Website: home-depot
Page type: newsletter-management
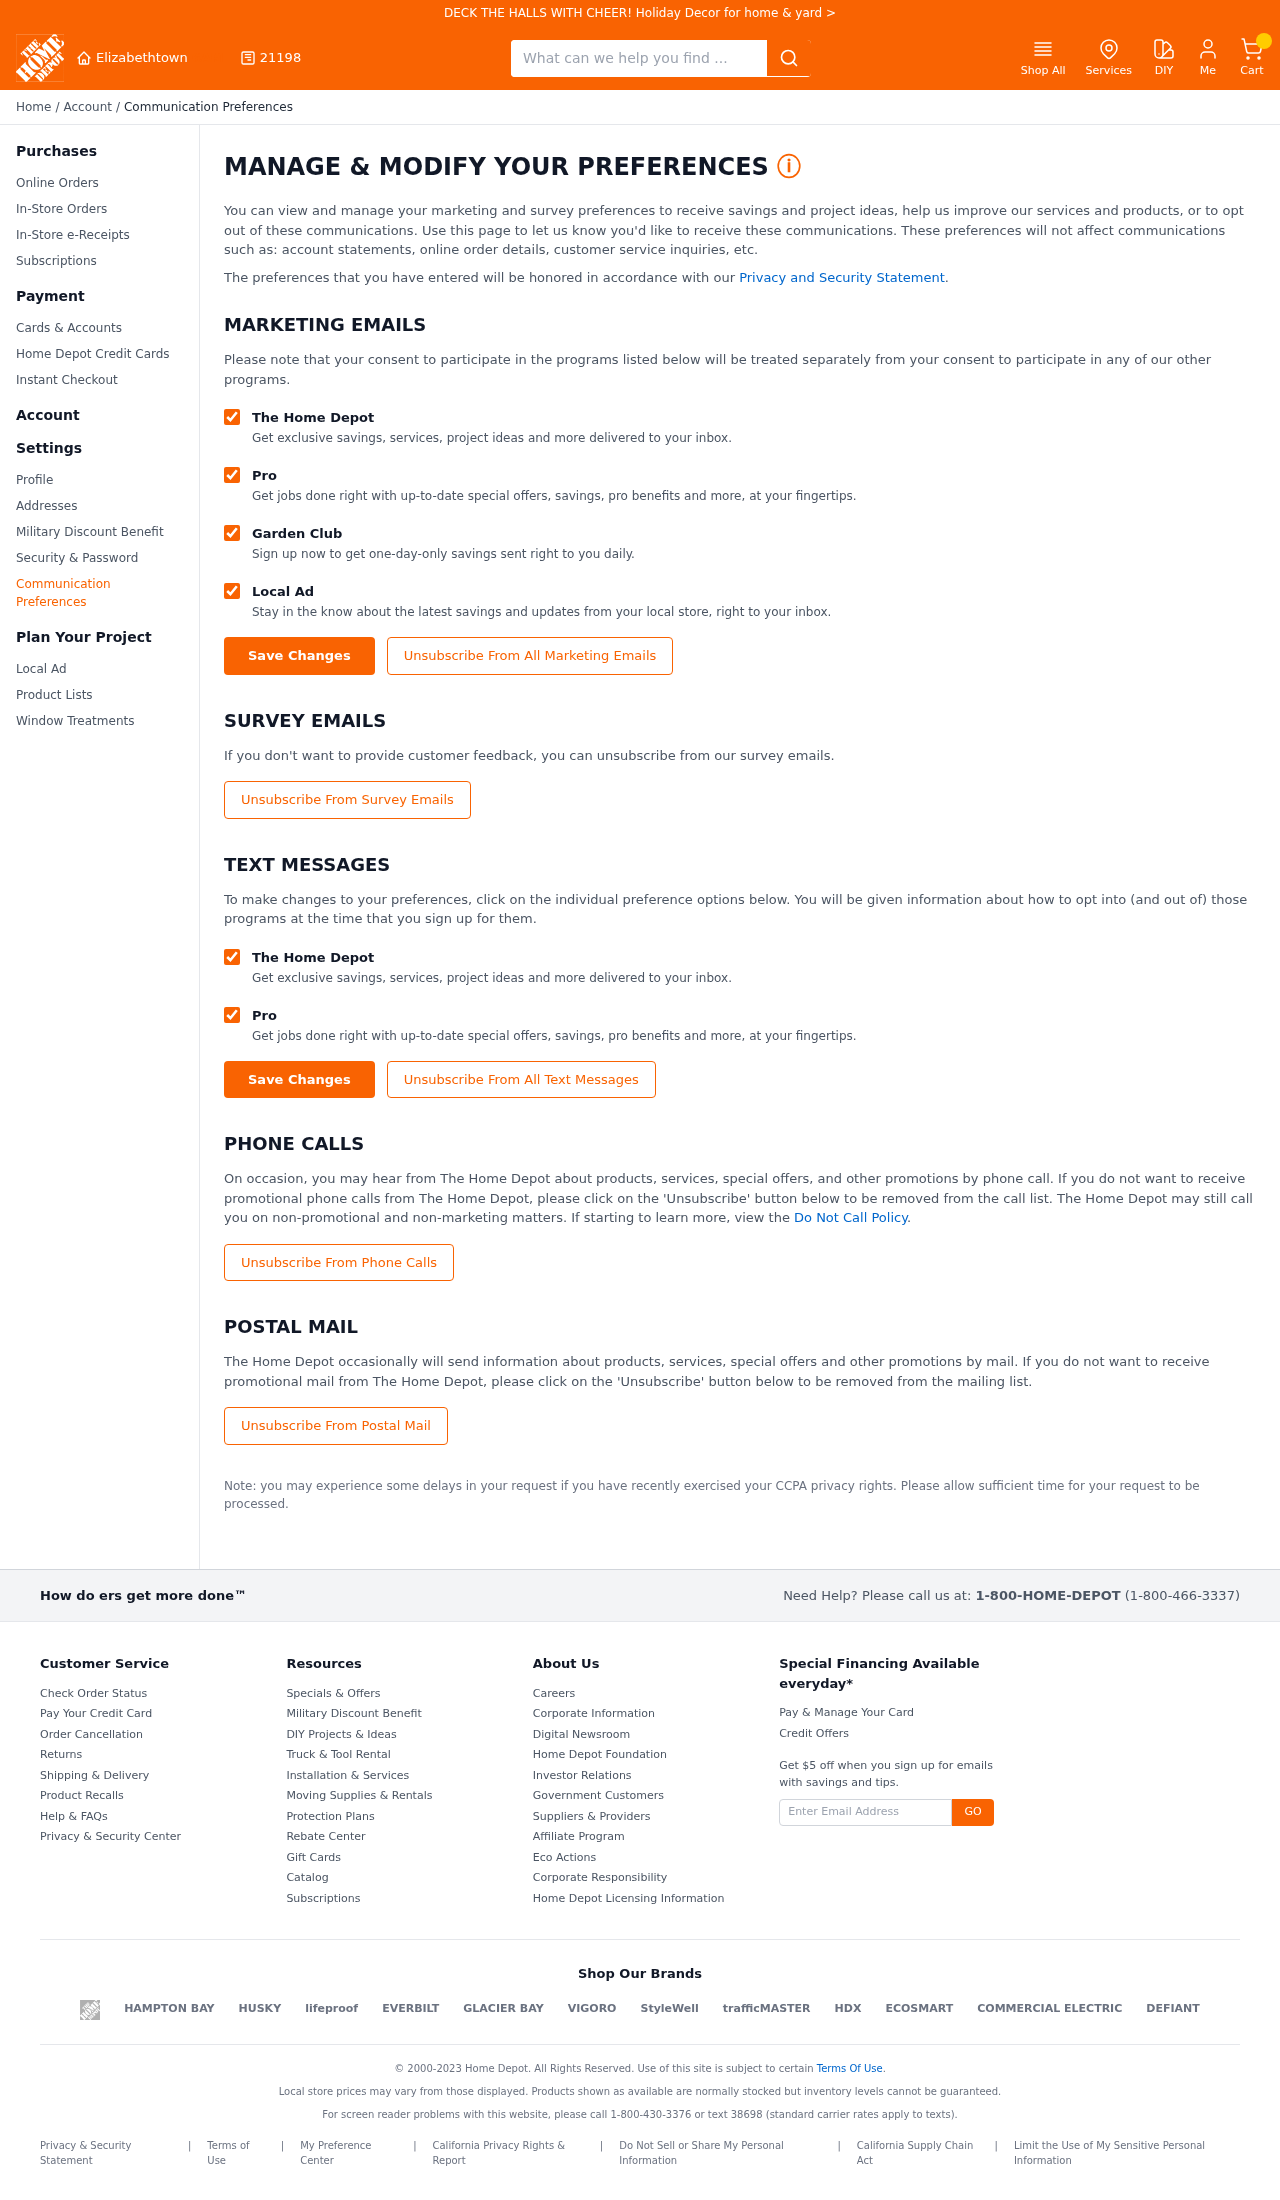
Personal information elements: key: PII_CITY
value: Elizabethtown
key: PII_POSTCODE
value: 21198
Search elements: key: HEADER_SEARCH
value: What can we help you find ...